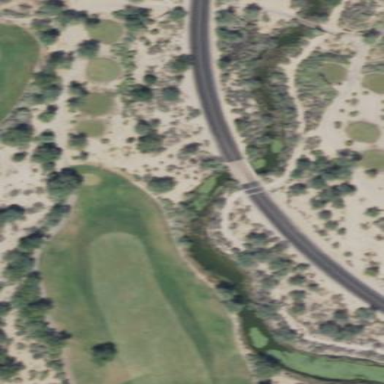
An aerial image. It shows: Scenic golf fairway.